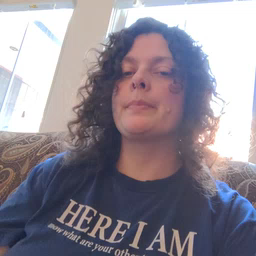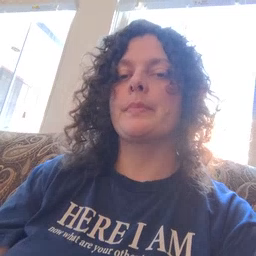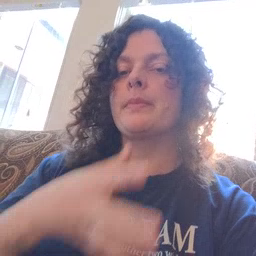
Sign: mom